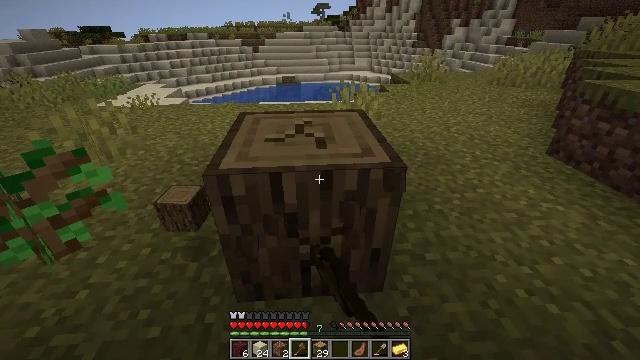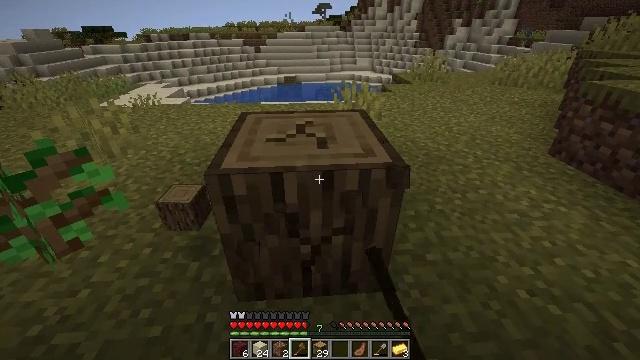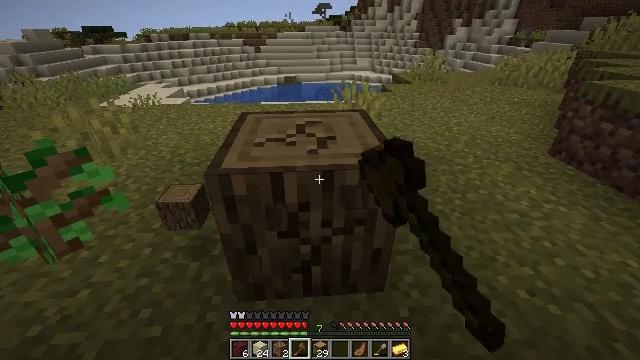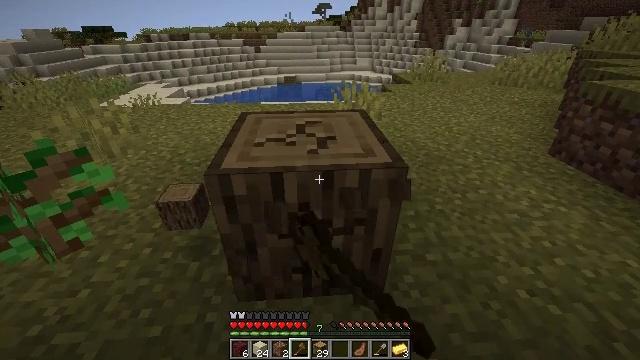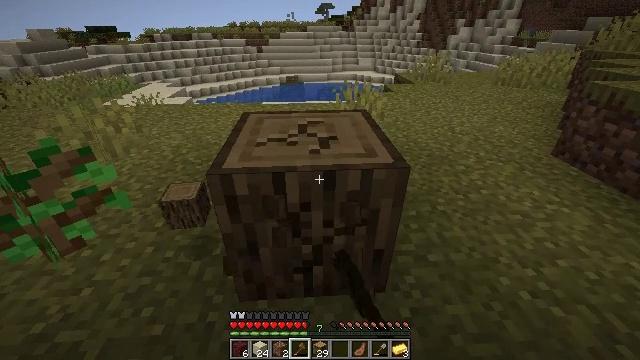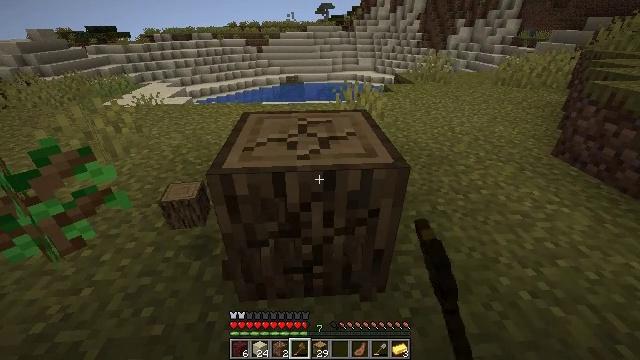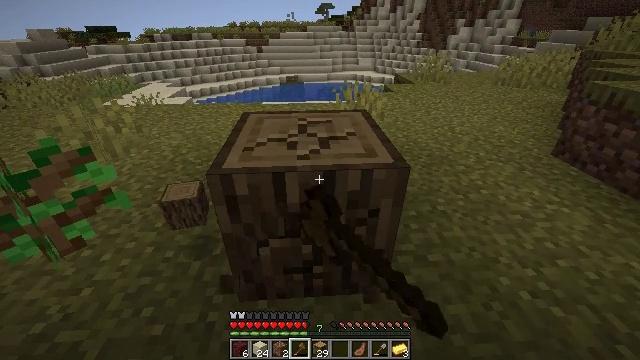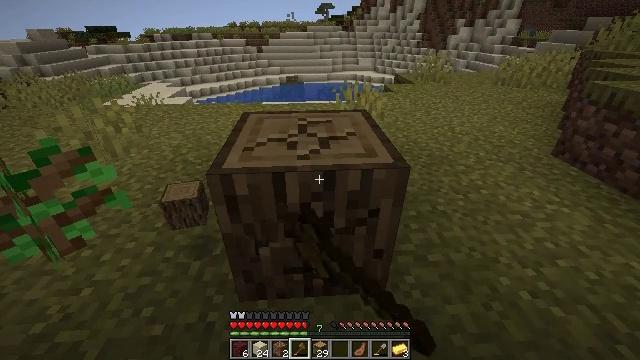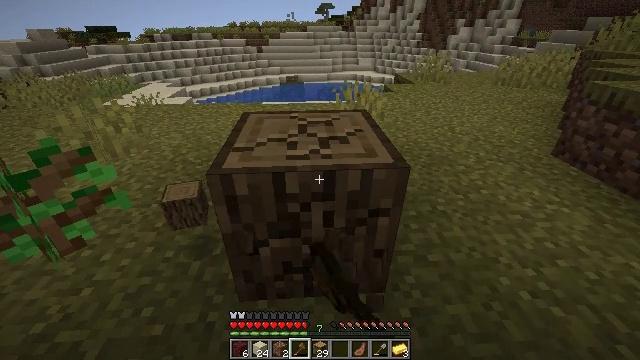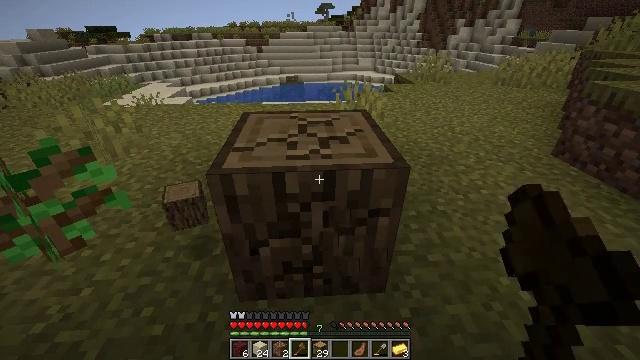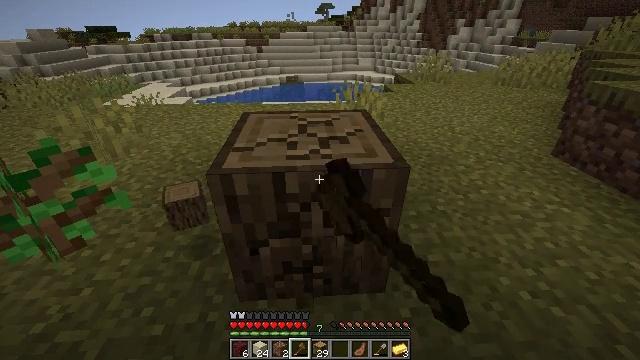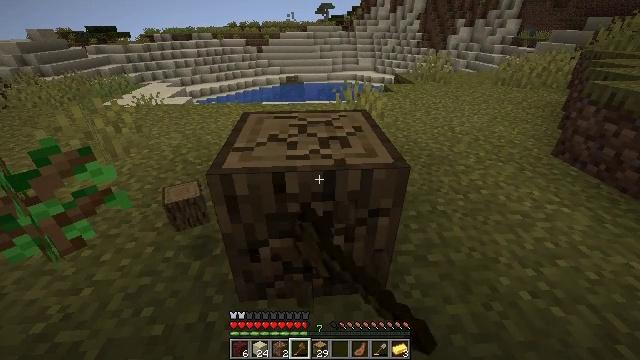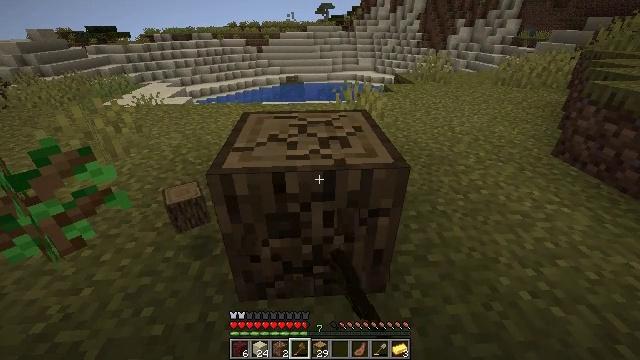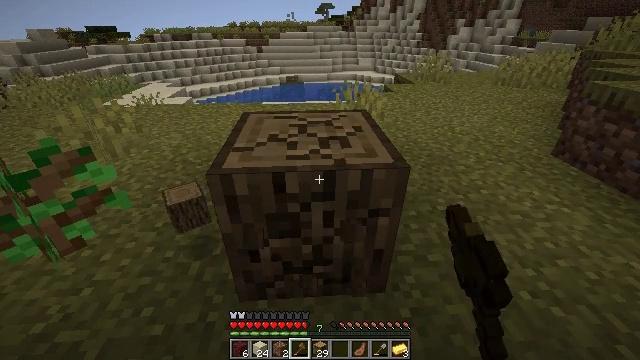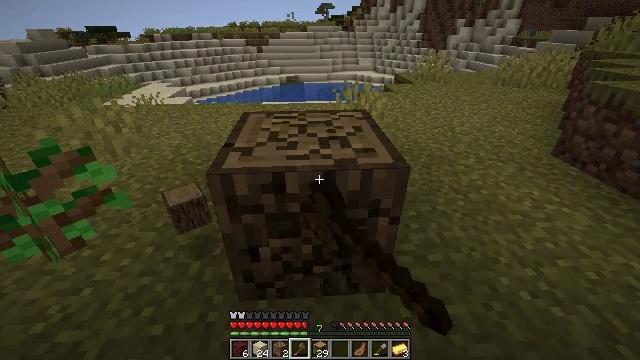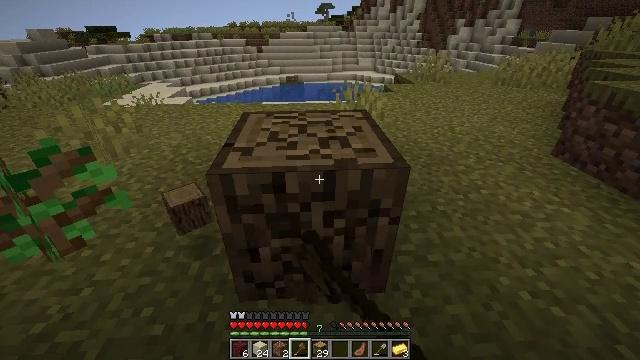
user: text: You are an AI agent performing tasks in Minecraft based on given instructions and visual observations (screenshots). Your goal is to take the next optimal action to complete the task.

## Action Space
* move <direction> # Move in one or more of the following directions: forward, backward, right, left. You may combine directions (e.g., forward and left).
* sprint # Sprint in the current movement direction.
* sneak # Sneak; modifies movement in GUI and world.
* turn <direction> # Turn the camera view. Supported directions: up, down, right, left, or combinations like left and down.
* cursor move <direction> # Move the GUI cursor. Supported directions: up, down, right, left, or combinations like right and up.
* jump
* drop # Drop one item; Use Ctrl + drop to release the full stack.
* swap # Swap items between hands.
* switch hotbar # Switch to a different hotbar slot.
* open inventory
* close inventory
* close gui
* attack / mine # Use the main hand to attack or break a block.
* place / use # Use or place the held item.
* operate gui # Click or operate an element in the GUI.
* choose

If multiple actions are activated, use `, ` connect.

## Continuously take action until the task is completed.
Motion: motion action
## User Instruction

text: Gather oak logs from trees.
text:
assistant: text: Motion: attack / mine
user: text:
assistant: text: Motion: attack / mine
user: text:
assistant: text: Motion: attack / mine
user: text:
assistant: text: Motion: attack / mine
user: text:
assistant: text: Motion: attack / mine
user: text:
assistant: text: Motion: attack / mine
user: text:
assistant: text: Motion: attack / mine
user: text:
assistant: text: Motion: attack / mine
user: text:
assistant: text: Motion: attack / mine
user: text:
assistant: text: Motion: attack / mine
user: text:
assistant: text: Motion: attack / mine
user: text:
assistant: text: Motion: attack / mine
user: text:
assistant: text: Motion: attack / mine
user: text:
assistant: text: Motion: attack / mine
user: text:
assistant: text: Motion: attack / mine
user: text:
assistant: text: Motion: attack / mine
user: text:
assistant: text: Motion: attack / mine
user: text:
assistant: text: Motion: attack / mine
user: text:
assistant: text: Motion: attack / mine
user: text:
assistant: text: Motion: attack / mine
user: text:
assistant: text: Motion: attack / mine
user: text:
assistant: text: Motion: attack / mine
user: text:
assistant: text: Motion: attack / mine
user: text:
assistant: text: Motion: attack / mine
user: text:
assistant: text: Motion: attack / mine
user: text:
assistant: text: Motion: attack / mine
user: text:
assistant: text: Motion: attack / mine
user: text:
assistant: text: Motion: move forward, attack / mine
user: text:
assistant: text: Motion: move forward, turn right and up
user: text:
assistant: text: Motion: move forward, turn right and up